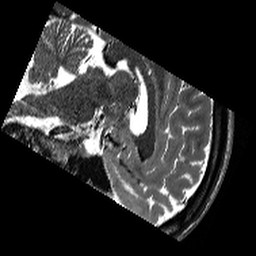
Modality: T2w
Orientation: sagittal
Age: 26
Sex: male
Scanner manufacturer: siemens
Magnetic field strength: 3 T
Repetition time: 13.15 s
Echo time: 0.082 s